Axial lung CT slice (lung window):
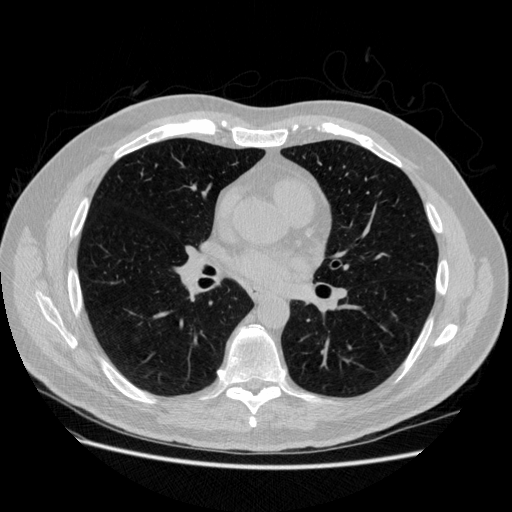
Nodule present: no